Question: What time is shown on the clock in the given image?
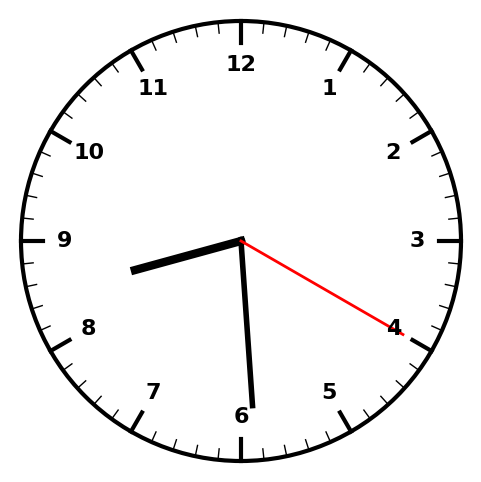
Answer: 08:29:20